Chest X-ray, PA view. Patient: 57 years old, sex M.
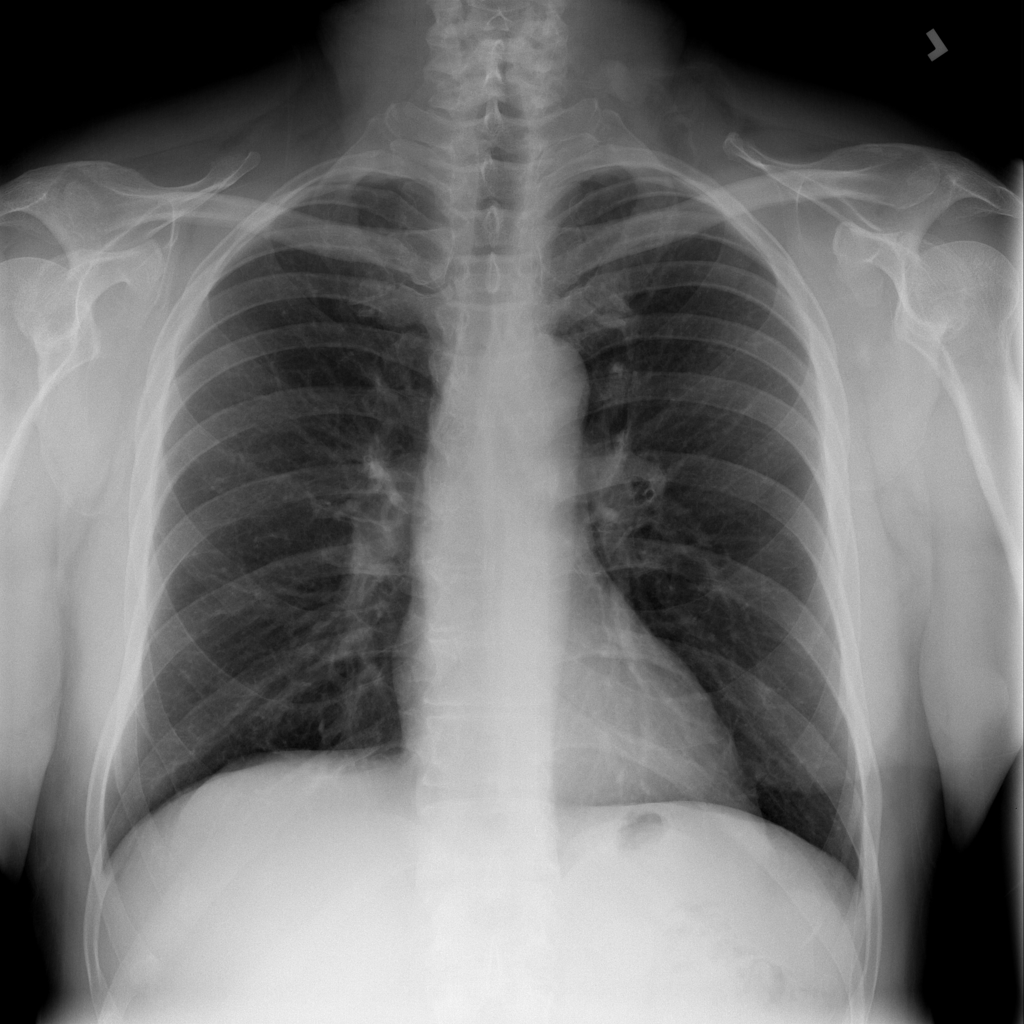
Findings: Nodule